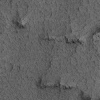
Atmospheric dust classification: not_dusty